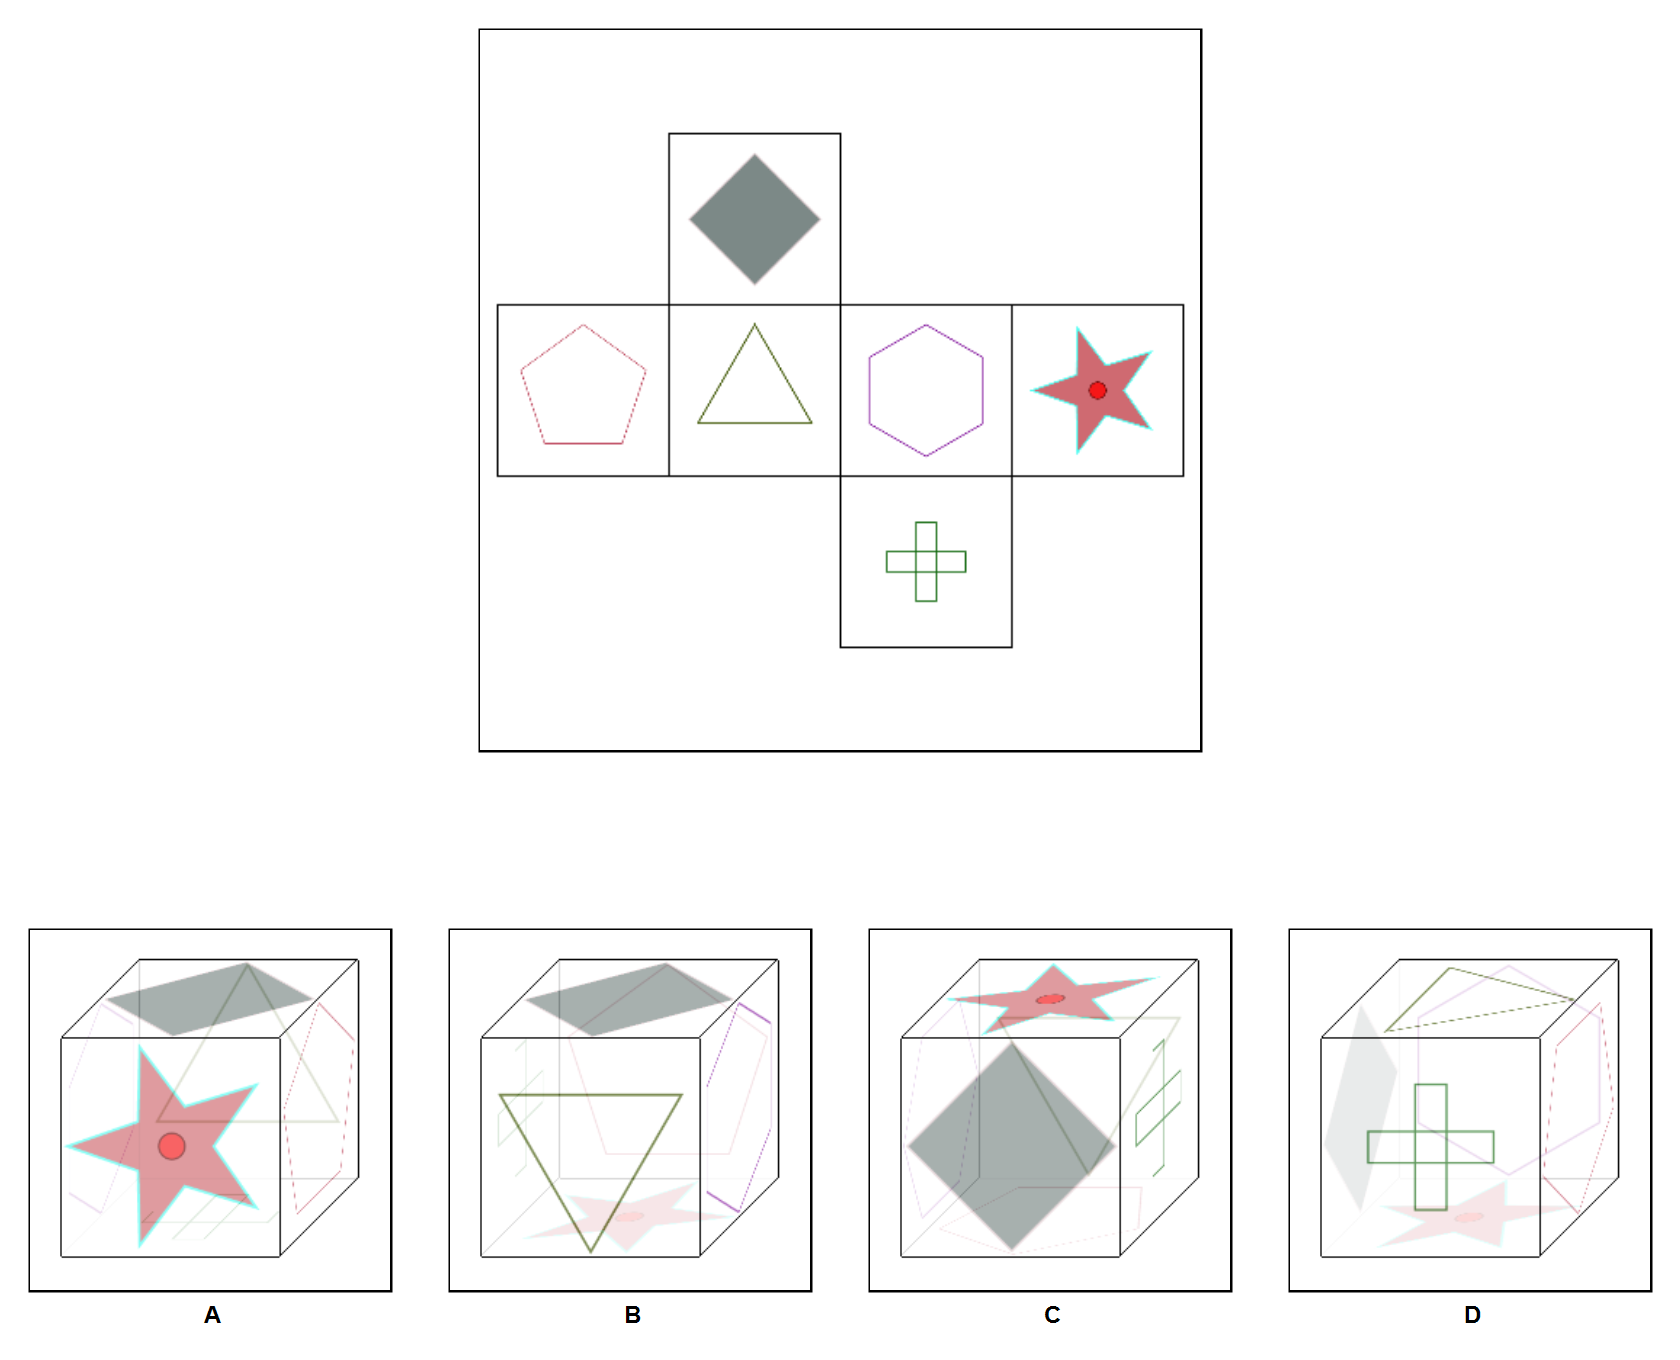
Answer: A